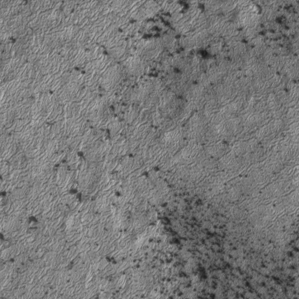
Label: frost